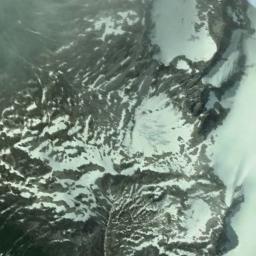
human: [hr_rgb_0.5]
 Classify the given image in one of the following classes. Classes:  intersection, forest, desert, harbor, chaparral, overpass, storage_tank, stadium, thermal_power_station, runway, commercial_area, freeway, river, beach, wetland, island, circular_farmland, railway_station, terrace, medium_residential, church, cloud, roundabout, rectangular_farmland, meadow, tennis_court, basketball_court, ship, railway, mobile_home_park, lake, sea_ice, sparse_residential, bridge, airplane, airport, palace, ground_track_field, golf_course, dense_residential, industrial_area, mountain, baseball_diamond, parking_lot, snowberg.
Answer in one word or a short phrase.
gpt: snowberg